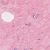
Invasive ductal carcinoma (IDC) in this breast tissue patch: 0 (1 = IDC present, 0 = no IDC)